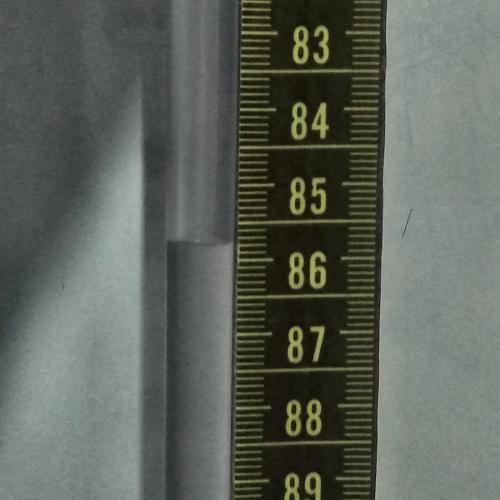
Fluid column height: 85.8 cm